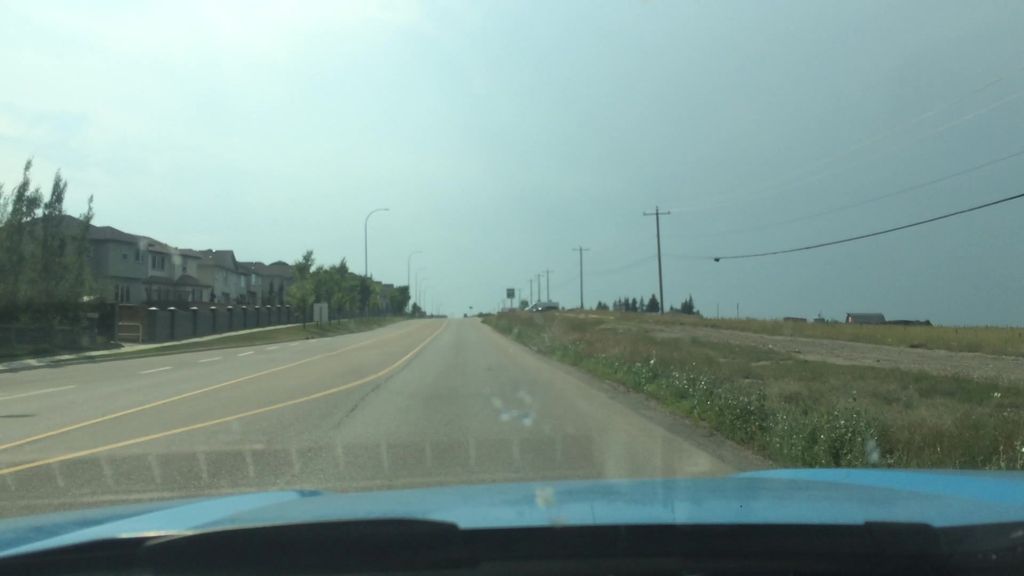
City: calgary